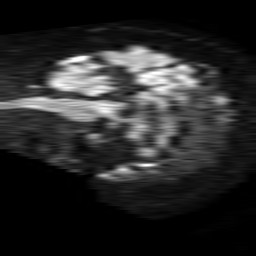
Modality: TRACE
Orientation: sagittal
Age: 56
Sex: male
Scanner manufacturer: philips
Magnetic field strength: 1.5 T
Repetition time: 4.6 s
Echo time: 0.08941 s